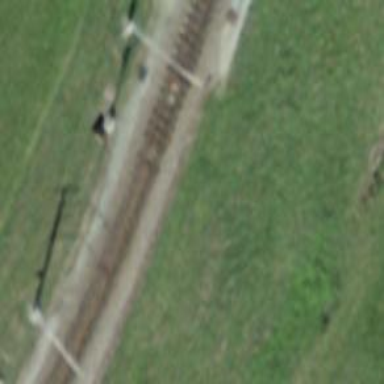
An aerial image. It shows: Railway switch.